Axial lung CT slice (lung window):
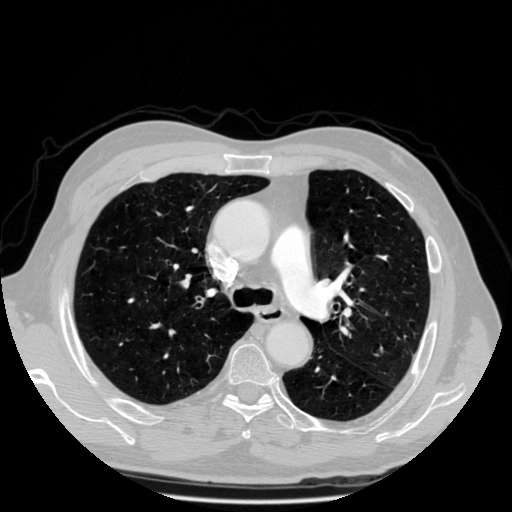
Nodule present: no